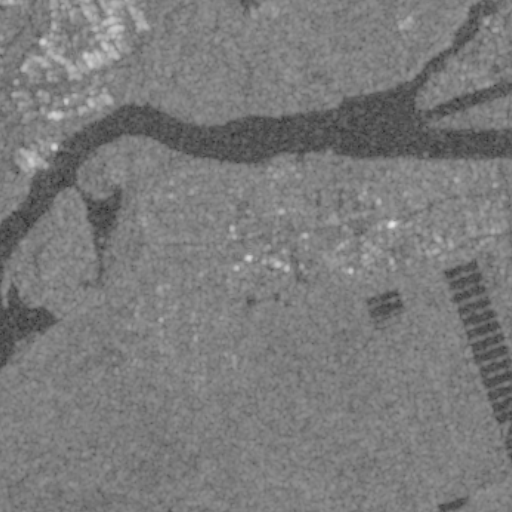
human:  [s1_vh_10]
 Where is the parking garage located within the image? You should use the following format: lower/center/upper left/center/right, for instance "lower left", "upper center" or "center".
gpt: The parking garage is located in the upper left of the image.
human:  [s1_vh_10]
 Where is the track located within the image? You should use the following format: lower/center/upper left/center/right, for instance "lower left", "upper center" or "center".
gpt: The track is located in the center left of the image.
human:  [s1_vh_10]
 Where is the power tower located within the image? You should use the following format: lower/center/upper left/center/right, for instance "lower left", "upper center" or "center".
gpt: There is no power tower in the image.

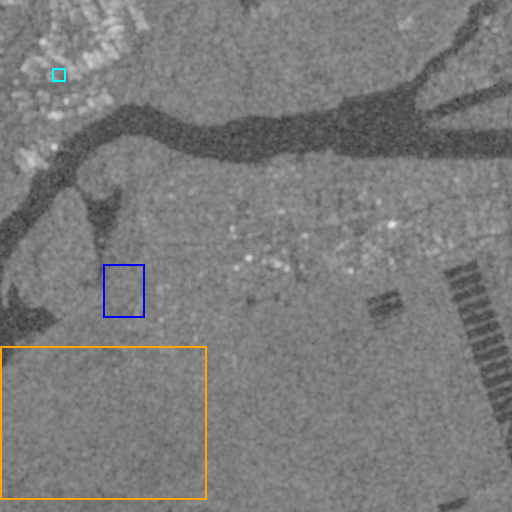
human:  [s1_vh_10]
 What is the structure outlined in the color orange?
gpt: The structure outlined in orange is a crop field.
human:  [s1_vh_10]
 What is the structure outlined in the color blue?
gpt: The structure outlined in blue is a park.
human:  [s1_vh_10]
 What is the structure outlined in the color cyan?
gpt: The structure outlined in cyan is a parking lot.
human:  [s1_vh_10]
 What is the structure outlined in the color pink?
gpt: There is no pink outline.